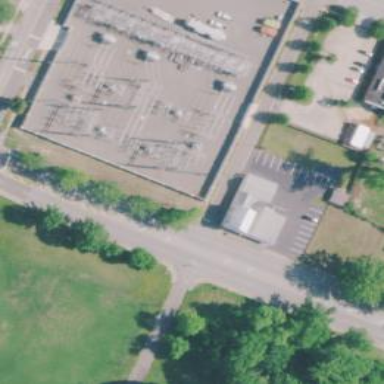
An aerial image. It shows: Switch for power supply.